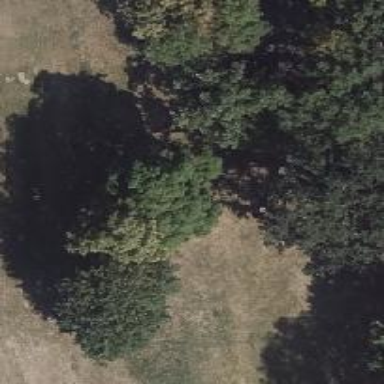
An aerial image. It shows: Park with broadleaved deciduous trees.